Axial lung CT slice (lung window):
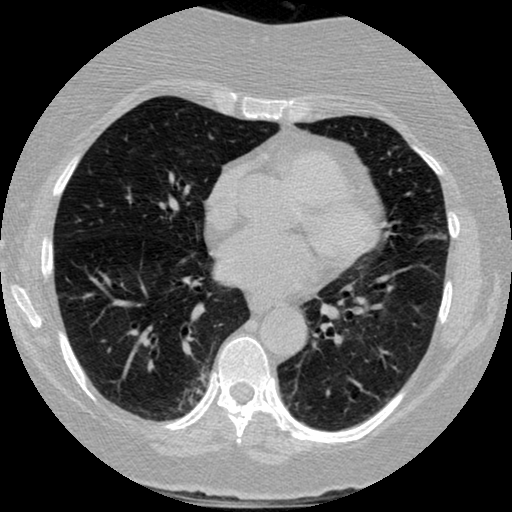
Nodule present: no